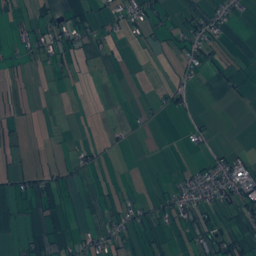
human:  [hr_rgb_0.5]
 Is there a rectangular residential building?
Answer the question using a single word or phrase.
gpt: yes

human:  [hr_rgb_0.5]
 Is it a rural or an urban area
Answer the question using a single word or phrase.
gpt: urban

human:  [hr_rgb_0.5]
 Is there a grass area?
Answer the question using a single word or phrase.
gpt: yes

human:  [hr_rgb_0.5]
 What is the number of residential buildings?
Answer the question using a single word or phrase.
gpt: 957

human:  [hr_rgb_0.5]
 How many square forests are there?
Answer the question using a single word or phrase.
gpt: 0

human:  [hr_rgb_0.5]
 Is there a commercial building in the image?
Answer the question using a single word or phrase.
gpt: yes

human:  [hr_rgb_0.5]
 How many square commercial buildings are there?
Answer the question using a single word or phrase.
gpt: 0

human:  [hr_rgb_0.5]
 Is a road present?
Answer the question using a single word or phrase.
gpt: yes

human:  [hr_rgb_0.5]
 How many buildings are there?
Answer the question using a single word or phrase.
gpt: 969

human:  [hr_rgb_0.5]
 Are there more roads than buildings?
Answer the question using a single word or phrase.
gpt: no

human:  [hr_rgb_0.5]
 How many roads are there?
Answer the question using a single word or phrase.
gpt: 109

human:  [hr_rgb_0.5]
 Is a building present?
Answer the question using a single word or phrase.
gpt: yes

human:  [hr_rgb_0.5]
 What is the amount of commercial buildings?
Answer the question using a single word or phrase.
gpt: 11

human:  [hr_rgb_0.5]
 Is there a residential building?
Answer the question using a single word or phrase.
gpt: yes

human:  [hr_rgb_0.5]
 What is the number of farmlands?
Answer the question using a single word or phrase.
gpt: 29

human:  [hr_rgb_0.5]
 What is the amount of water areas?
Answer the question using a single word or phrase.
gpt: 31

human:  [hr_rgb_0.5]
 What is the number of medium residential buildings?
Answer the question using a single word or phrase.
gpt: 8

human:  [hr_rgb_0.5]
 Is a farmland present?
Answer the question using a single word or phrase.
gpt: yes

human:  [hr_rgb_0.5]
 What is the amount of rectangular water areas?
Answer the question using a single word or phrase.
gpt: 10

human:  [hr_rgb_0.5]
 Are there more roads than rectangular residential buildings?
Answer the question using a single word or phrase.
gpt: no

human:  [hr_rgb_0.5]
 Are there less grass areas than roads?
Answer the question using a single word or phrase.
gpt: no

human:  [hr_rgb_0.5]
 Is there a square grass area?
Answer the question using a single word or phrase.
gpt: no

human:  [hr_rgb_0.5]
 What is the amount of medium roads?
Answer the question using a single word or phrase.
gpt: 0

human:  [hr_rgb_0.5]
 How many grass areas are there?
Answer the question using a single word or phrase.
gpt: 410

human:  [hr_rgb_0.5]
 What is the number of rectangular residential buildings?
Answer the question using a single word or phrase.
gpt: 533

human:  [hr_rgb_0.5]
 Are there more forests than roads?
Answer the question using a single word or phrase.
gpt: no

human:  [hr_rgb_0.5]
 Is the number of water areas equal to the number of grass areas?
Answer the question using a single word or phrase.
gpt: no

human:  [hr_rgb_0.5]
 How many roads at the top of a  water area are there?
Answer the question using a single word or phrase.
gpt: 95

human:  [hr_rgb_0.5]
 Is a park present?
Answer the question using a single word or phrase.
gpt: yes

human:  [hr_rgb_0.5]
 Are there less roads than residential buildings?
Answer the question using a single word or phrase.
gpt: yes

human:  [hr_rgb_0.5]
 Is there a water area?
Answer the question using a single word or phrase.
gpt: yes

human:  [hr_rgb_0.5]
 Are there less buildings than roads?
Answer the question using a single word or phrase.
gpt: no

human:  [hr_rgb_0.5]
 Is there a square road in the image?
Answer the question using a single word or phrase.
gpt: no

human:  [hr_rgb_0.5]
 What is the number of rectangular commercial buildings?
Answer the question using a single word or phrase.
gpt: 4

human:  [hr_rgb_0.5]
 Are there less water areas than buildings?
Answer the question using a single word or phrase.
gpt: yes

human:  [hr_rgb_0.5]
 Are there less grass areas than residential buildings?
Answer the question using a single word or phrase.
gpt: yes

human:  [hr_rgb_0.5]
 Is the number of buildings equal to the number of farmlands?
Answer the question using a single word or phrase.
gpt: no

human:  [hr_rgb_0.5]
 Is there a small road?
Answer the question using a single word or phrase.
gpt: yes

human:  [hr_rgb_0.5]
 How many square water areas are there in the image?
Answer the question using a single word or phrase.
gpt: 2

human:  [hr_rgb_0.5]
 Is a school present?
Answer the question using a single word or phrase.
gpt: yes

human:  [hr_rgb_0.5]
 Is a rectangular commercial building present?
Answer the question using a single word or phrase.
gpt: yes

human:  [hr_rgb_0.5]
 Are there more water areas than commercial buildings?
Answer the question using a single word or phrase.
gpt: yes

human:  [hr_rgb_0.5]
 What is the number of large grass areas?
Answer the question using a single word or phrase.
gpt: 345

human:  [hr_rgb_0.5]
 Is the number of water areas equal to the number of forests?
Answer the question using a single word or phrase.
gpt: no

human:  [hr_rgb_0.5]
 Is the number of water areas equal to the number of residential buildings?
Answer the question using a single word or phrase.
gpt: no

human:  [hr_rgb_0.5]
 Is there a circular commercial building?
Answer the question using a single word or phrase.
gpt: no

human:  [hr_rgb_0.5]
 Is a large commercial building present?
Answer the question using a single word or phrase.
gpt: yes

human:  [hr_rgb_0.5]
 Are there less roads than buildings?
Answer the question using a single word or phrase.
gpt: yes

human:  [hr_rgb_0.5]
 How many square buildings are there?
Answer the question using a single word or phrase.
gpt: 3

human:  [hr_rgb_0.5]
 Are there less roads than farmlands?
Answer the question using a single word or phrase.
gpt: no

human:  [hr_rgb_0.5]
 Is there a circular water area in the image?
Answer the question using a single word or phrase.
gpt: yes

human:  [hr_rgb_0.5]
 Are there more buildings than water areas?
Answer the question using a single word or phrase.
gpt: yes

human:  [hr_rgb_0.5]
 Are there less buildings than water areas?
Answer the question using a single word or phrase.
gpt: no

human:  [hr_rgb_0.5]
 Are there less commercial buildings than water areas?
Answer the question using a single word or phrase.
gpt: yes

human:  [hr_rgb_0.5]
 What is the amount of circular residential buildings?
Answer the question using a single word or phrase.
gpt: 3

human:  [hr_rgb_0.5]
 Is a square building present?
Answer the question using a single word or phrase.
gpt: yes

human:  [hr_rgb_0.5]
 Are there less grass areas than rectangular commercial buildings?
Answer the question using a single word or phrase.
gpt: no

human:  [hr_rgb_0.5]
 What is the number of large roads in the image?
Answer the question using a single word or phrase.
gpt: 0

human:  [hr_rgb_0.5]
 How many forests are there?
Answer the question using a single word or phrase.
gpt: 41

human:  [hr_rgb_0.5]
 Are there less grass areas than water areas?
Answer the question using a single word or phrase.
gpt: no

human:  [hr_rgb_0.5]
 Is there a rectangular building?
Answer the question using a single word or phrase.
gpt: yes

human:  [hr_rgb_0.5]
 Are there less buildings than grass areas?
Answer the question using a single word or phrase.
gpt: no

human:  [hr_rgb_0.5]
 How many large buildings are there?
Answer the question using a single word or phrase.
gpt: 1

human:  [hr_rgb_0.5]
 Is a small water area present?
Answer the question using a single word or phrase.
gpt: yes